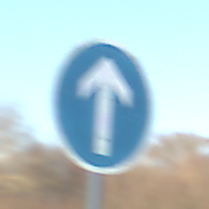
Verkehrszeichen: VorgeschriebeneFahrtrichtungGeradeaus
Umgebung: Outdoor, Nature
Tageszeit: MorningAfternoon
Wetter: PartlyCloudy
Licht: Natural
Jahreszeit: NotSpecified
Kontrast: HighContrast